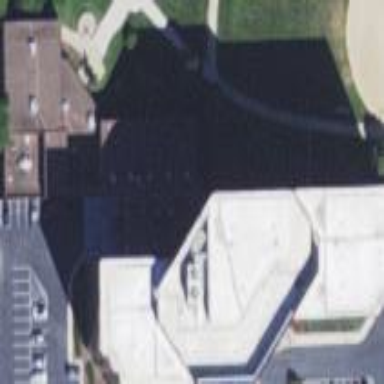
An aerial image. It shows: Office building.